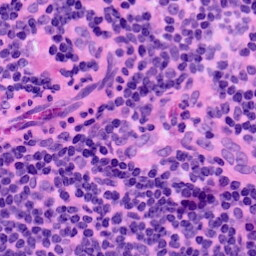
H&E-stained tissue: LymphNode